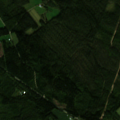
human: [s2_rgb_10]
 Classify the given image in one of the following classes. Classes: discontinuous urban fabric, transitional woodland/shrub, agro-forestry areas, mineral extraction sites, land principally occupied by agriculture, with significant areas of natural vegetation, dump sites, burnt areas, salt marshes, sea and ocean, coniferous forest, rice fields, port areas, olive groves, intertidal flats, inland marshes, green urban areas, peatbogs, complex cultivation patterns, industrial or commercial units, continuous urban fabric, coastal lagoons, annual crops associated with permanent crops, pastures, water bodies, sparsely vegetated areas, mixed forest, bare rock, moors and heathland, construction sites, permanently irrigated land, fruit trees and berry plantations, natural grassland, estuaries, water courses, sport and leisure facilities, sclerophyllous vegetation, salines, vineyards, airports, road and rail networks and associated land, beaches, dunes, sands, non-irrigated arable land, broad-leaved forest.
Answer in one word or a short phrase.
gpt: land principally occupied by agriculture, with significant areas of natural vegetation, coniferous forest, mixed forest, transitional woodland/shrub